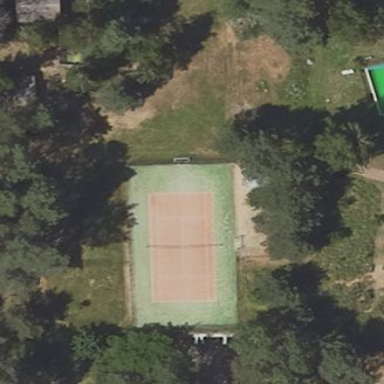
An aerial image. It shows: Tennis court in leisure pitch.